Question: I am creating an isometric map with simple tiles, and I've extended 'RelativeLayout' to create a layout that holds these tiles. Really, just using a 'RelativeLayout' as-is worked fine as long as my orientation matched the order in which the tiles were written to the XML file; all I've overwritten are the constructors, where I simply call 'super' and 'setChildrenDrawingOrderEnabled(true);' along with setting up some variables (height and width of the grid), and then 'getChildDrawingOrder' itself.
My code for 'getChildDrawingOrder' figures out the new index for the given child, and also sets a string in the child to 'i->i'', where 'i' is the original index and 'i'' is the new index. I'm using this for testing; the children are set to draw this string on themselves along with their coordinates.
Unfortunately, it does not work correctly, or rather it works erratically. Of the nine tiles in my test case, three don't seem to have 'getChildDrawingOrder' called at all: the string I mentioned above is 'null'. Of the rest, at least one is being drawn out of order despite getting the correct index passed to it.
Here's a picture (in the 'TOP' orientation):

Notice that (0,2), (1,2), and (2,1) are all listed as 'NULL', and therefore 'getChildDrawingOrder' appears to have never been called for them. Also note that (1,0) is drawn on top of (1,1), even though both its 'i' (3) and 'i'' (1) are less than (1,1)'s (4 and 4, respectively).
Here's the code from 'getChildDrawingOrder':
'''
@Override
protected int getChildDrawingOrder(int childCount, int i)
{
TileView ch = (TileView)getChildAt(i);
ch.order = "Called"; // this string is drawn on my children
int gx, gy; // the "true" x,y for the current rotation,
// where 0,0 is the top corner
switch (rotation)
{
case TOP:
gx = ch.x();
gy = ch.y();
break;
case LEFT:
gx = (width()-1-ch.x());
gy = ch.y();
break;
case RIGHT:
gx = ch.x();
gy = (length()-1-ch.y());
break;
case BOTTOM:
gx = (width()-1-ch.x());
gy = (length()-1-ch.y());
break;
default:
gx = ch.x();
gy = ch.y();
}
int row = gx+gy; // current row
if ( row == 0 ) // row 0 is always just the top corner and 0
{
ch.order = new String(i+"->0"); // string set to i->i'
return 0;
}
else
{
int mx = width()-1, // maximum x value
my = length()-1, // maximum y value
mrow = mx+my, // maximum row
min = Math.min(mx, my), // minor axis length
maj = Math.max(mx, my), // major axis length
retn; // for storing the return value
// inside the top corner
if ( row <= min )
{
// Gauss's formula to get number of cells in previous rows
// plus the number for which cell in this row this is.
retn = row*(row+1)/2+gy;
}
// in the middle
else if ( row <= maj )
{
// Gauss's formula to get number of cells in top corner
// plus the number of cells in previous rows of the middle section
// plus the number for which cell in this row this is.
retn = min*(min+1)/2+min*(row-min)+gy;
}
// bottom corner
else
{
retn = (min+1)*(min+2)/2 // cells in the top corner
+ min*(maj-min) // cells in the middle
+ (mrow-maj)*(mrow-maj+1)/2 // total cells in bottom triangle
- (mrow-row+1)*(mrow-row+2)/2 // less cells after this one
+ gy // which cell in this row
- (row-maj) // to account for gy not starting at zero
;
}
ch.order = new String(i+"->"+retn); // string set to i->i'
return retn;
}
}
'''
Can anyone shed some light on what's going on? Why isn't 'getChildDrawingOrder' being called for those three tiles? Why is (1,0) drawn in the wrong order, even though 'getChildDrawingOrder' called on it?
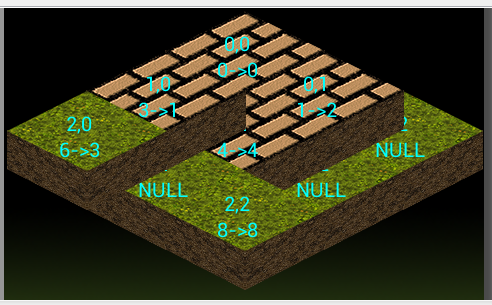
Answer: OK, figured it out by looking at the Android source code. I had the mapping of 'getChildDrawingOrder': the 'i' passed is "which child should I draw th?" not "when should I draw child i?" The reason for the 'NULL's is because those children were being drawn before their own 'i' was passed.
I changed my code to figure out the order for all children during the 'onMeasure' pass, saving that in a 'SparseIntArray', and then just returned that from 'getChildDrawingOrder'. This works.
Back-calculating the index in the 'getChildDrawingOrder' function, by the way, is a bad idea unless you want to rely on the order in which the children are declared. Because if you don't rely on that order, you have to walk through the list of children to find the one that has the appropriate x and y values, which means you have to walk through the list of children for each child. That's an O(n2) operation (read: fairly inefficient). The mathematics are also reasonably complicated.